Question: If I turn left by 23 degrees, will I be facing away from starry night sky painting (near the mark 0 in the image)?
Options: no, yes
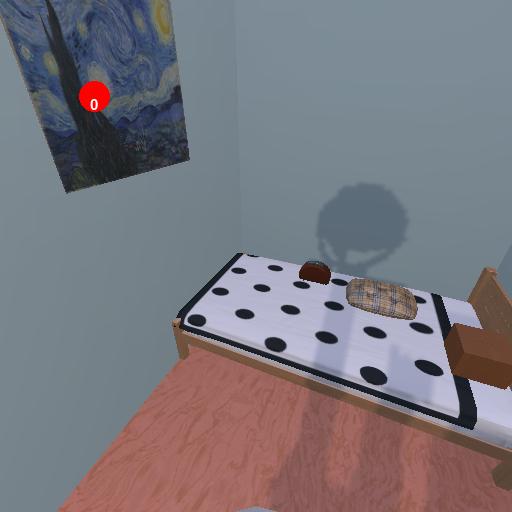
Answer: no